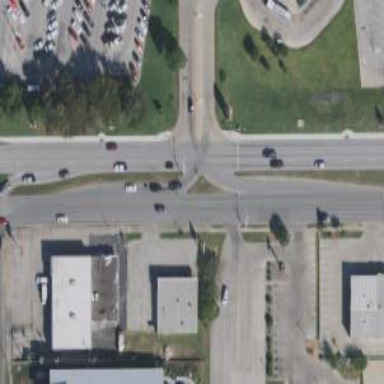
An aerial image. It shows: Secondary road with separate sidewalks.